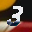
Label: 3